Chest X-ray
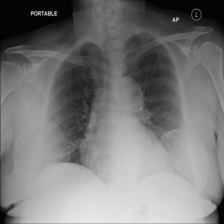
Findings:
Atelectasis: negative
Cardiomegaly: negative
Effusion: negative
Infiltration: positive
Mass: negative
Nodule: negative
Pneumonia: negative
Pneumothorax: negative
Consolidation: negative
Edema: negative
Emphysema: negative
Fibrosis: negative
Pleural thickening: negative
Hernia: negative